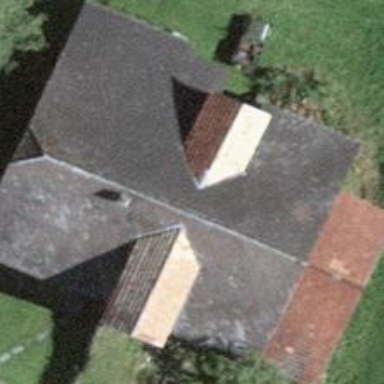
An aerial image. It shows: Farm building.